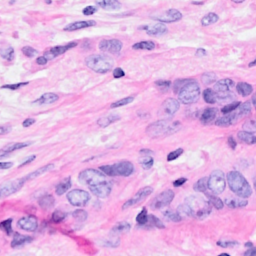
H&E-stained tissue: Breast